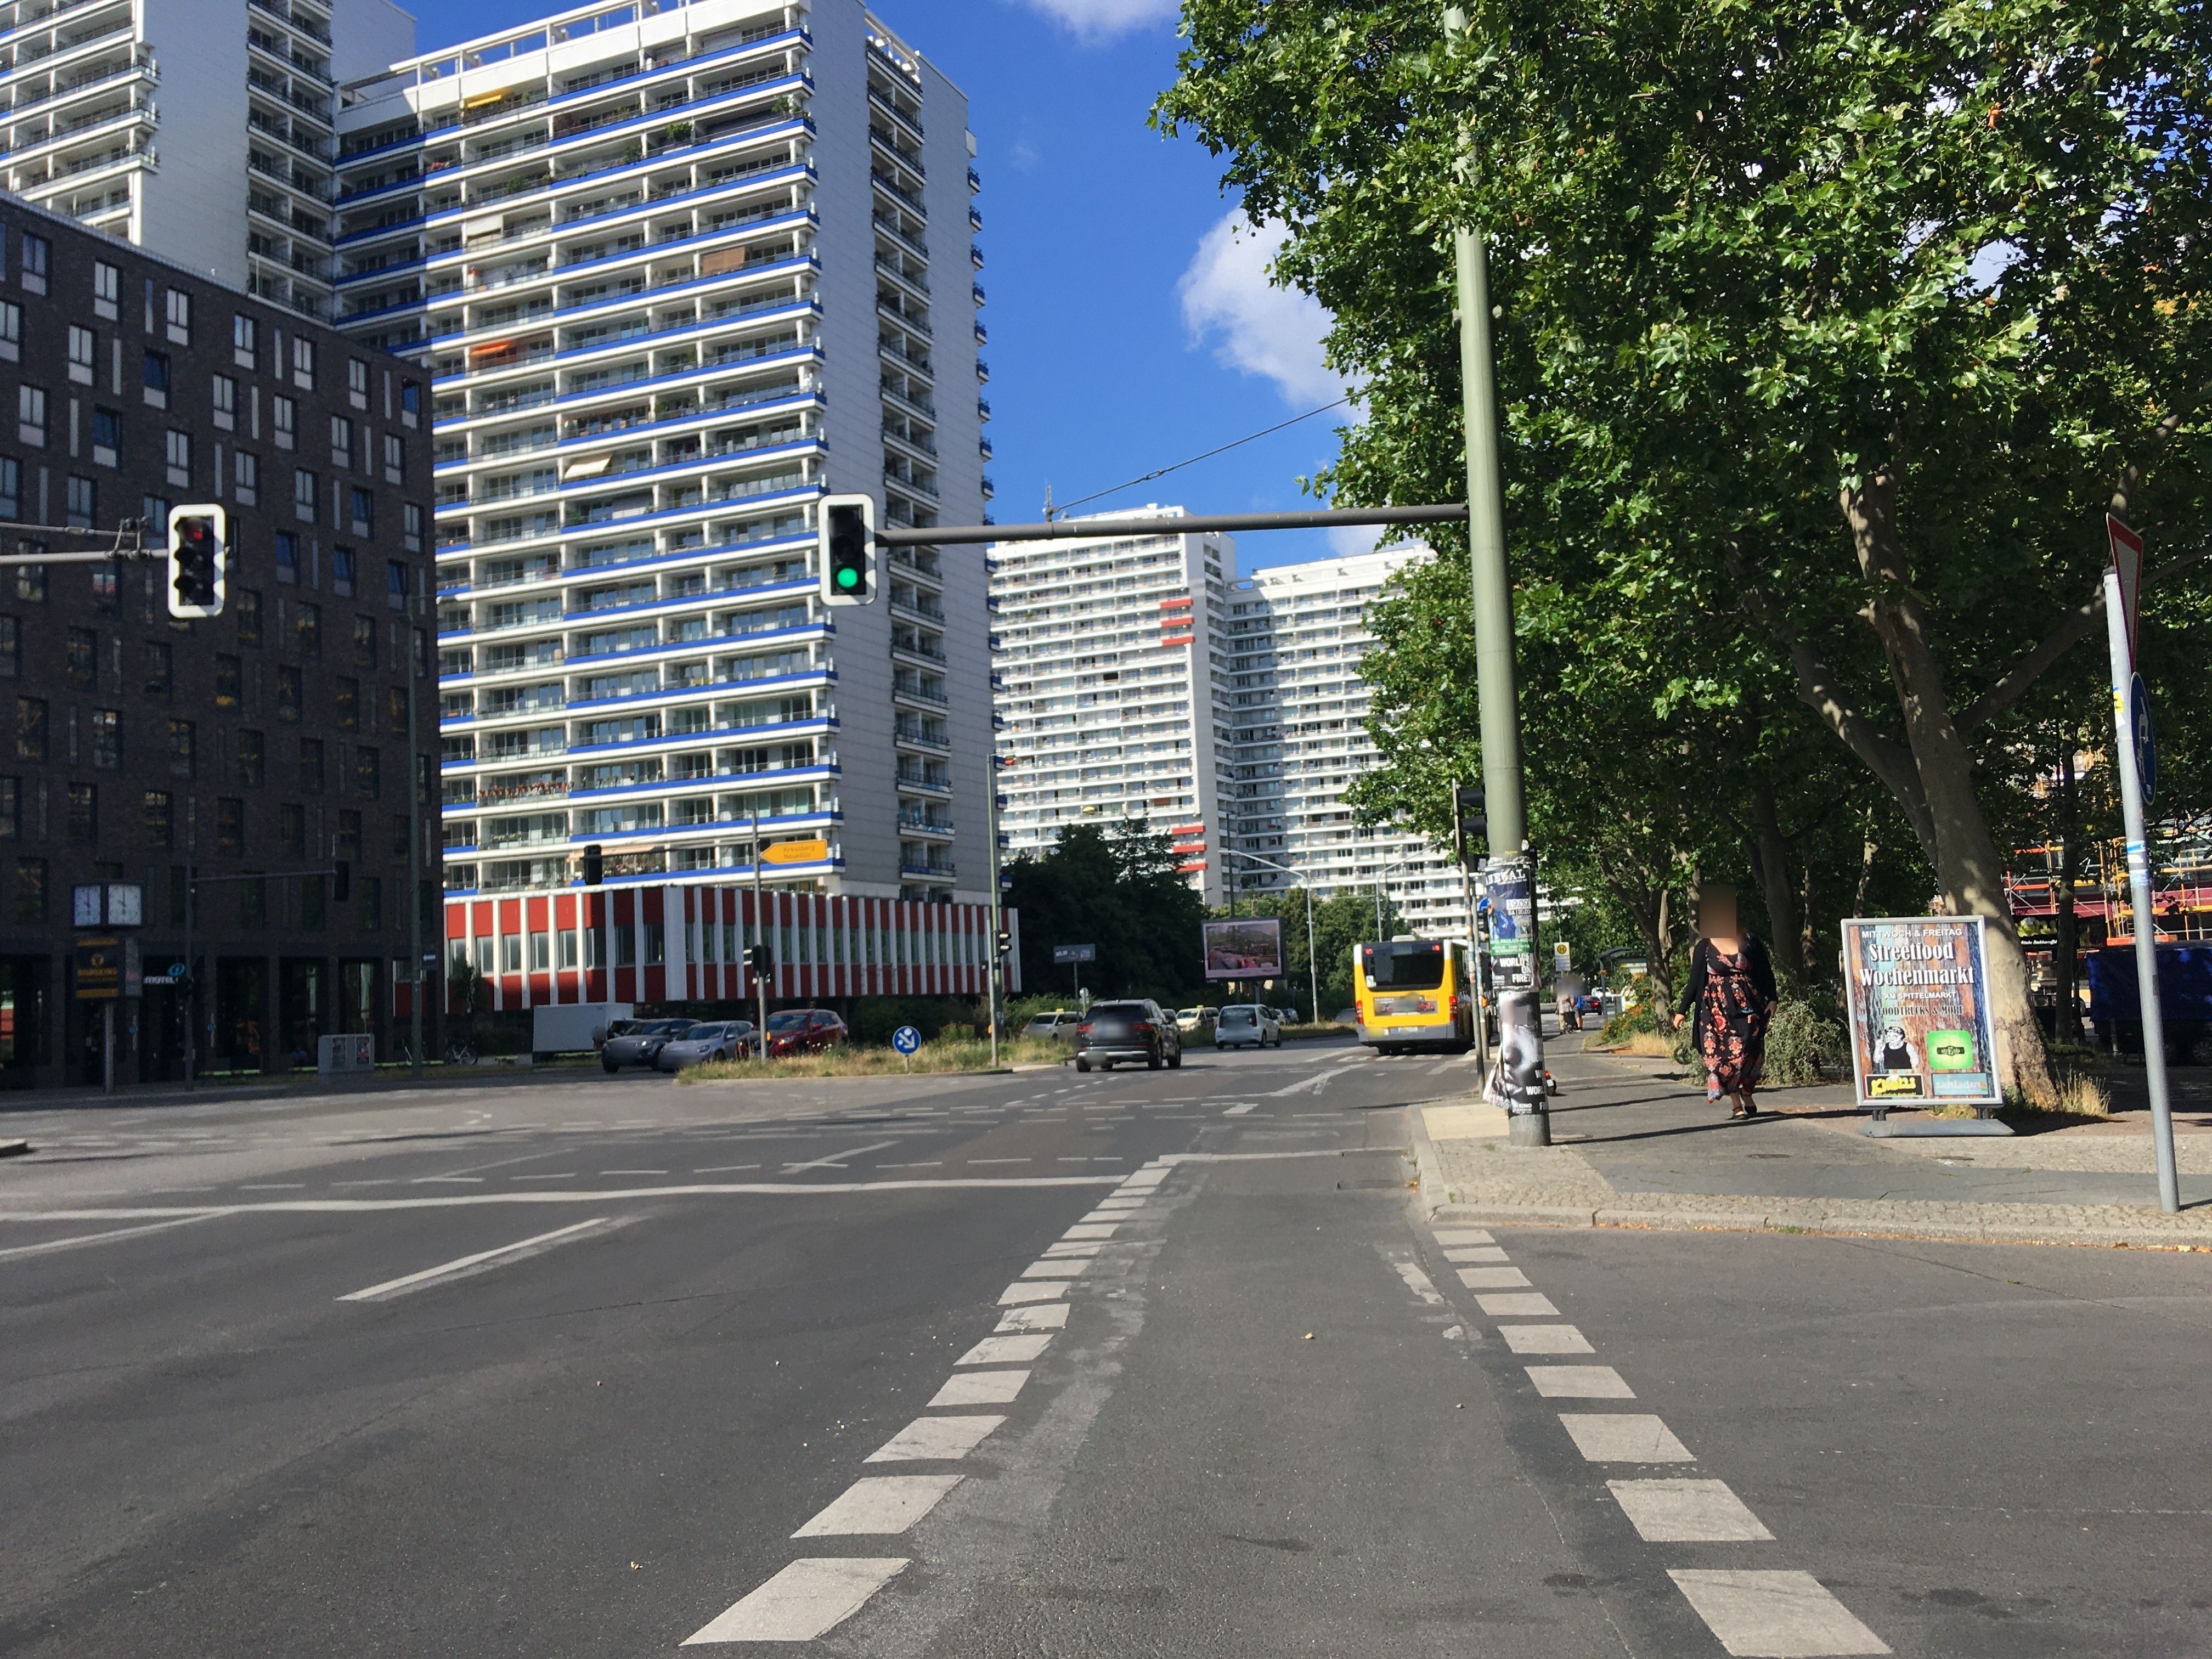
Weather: clear
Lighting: day
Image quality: good
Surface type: cycling surface
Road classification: service, cycleway
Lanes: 3
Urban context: urban centre
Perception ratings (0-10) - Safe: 1.88, Lively: 7.08, Beautiful: 6.7, Boring: 3.84, Depressing: 5.05, Wealthy: 8.41